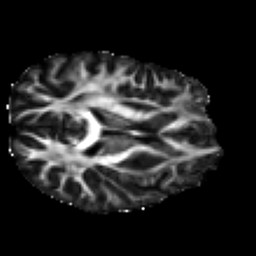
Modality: FA
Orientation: axial
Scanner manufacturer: ge
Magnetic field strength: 3 T
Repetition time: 7.98 s
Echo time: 0.0701 s